Field crop: maize
Growth stage: 2
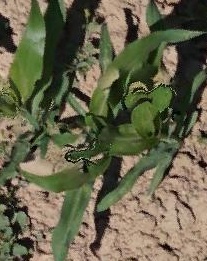
Species: maize